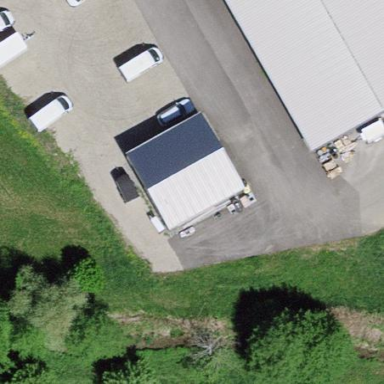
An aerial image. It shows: Industrial building.